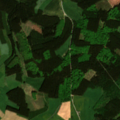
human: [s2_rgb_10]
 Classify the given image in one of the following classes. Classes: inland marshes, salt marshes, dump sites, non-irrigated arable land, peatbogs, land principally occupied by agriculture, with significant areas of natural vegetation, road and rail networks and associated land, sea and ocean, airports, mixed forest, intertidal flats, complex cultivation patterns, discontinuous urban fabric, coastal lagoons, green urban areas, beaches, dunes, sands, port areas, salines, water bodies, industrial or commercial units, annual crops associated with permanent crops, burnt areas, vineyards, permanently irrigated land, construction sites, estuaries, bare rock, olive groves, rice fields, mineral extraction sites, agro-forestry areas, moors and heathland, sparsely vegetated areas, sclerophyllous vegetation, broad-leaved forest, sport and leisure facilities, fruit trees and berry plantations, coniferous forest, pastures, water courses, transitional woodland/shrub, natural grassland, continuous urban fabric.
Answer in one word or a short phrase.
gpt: pastures, mixed forest